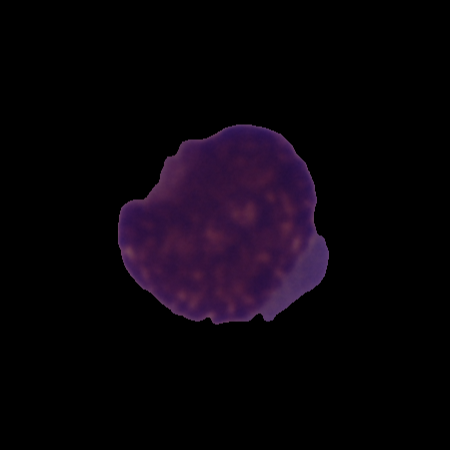
Label: cancer